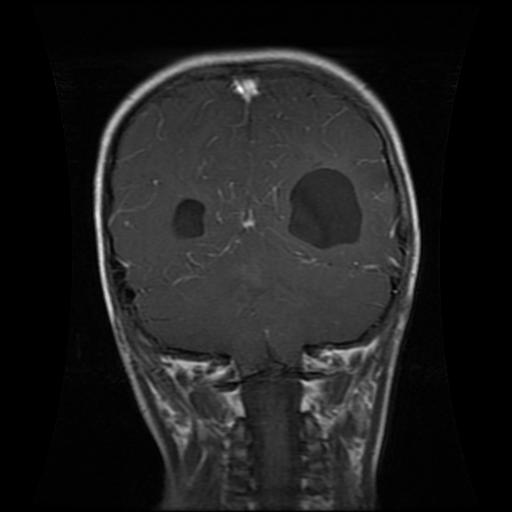
Label: glioma